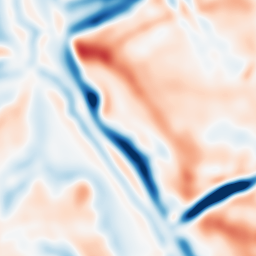
Category: multiscale
Decomposition family: dog
Decomposition parameters: sigma_low: 5
sigma_high: 10
Upsampling method: quartic
Upsampling parameters: scale: 2
Upsampling scale: 2